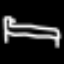
Label: bed